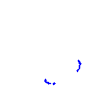
Particle: proton